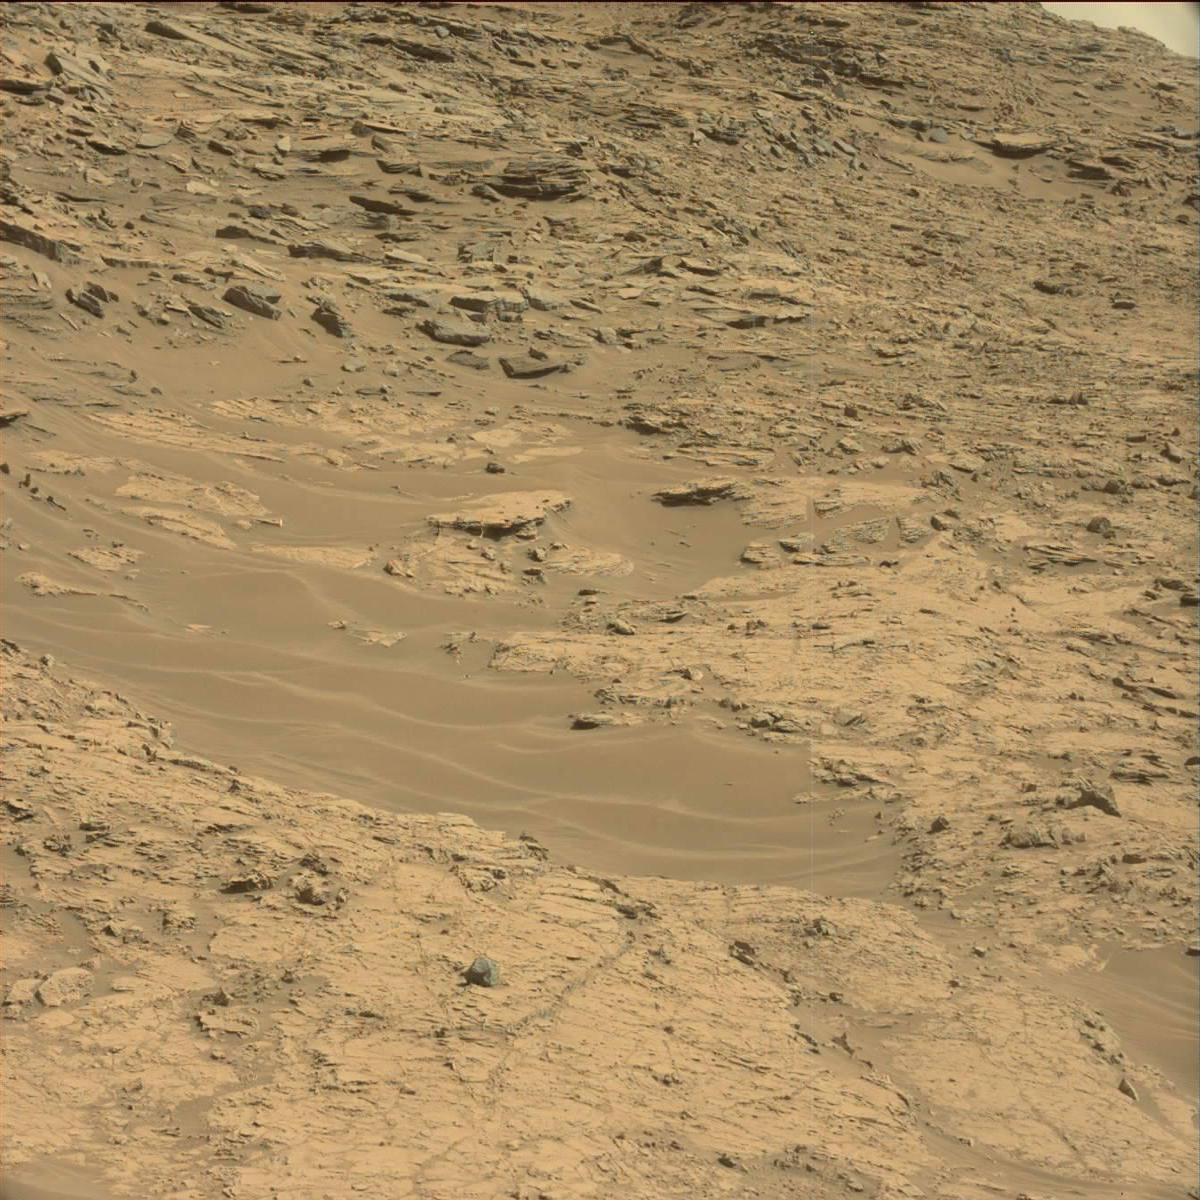
Terrain classes present: Bedrock, Sand / Soil, Sky